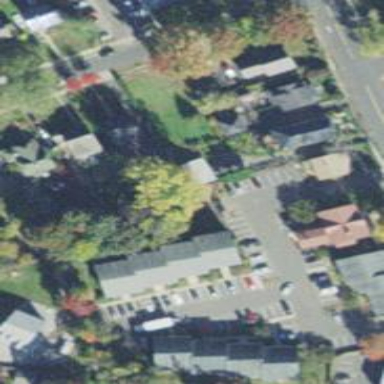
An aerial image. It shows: Neighbourhood designated as historic district.